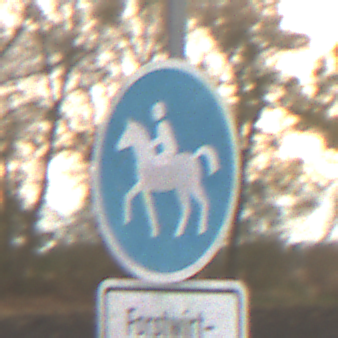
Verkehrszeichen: Reitweg
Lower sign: BesondereFahrzeugeUndTransportgueter7
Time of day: MorningAfternoon
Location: Outdoor (Nature)
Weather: Overcast
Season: NotSpecified
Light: Natural